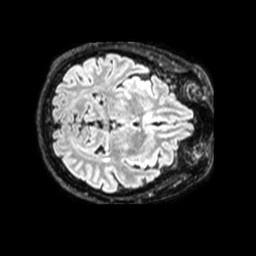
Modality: FLAIR
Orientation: axial
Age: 69
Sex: female
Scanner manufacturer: philips
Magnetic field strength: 1.5 T
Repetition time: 4.8 s
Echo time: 0.3362 s